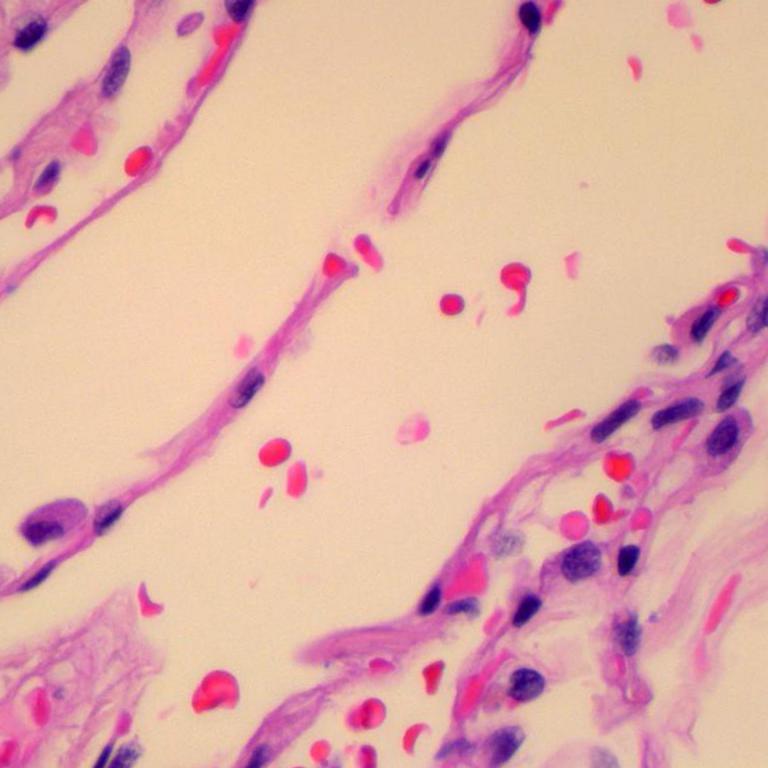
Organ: lung
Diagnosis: benign